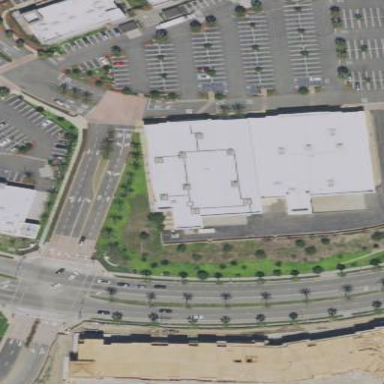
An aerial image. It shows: Retail building that houses department store.